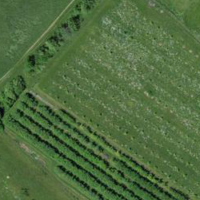
EUNIS habitat code: 25
Species observed at this site:
Vicia sepium